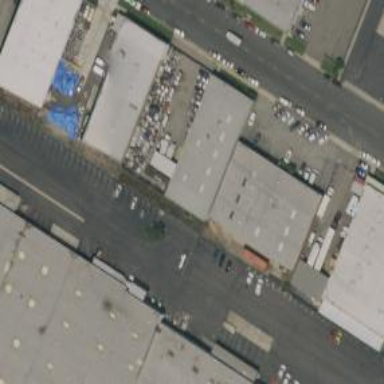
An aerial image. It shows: Warehouse.